Interaction volume radius: 10 \u00c5
Interaction volume height: 15 \u00c5
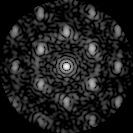
Disorder parameter: 0.4197